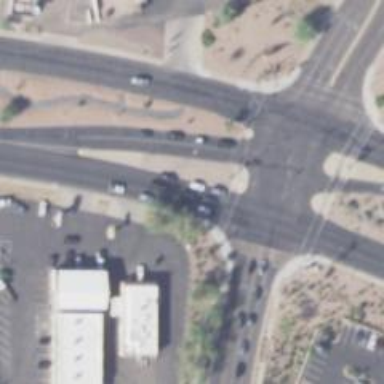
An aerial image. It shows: Solid stop line on the road.